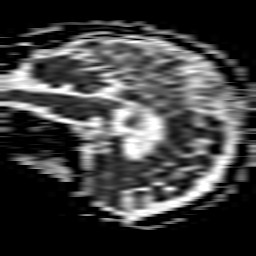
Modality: ADC
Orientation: sagittal
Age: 66
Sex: female
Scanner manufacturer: philips
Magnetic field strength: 1.5 T
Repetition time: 3.503 s
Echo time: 0.09255 s